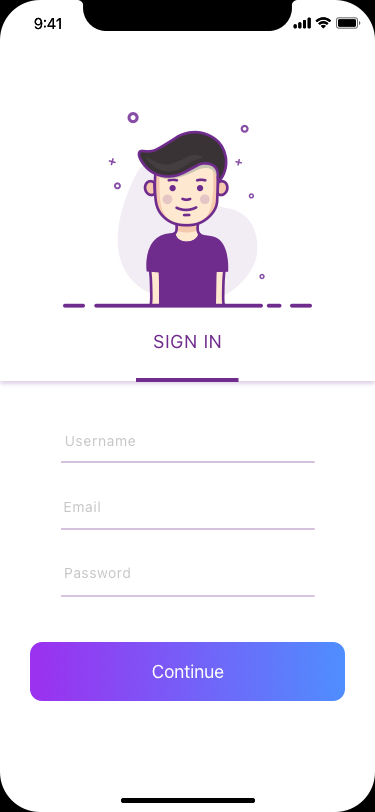
Text in this UI design:
Username
Email
Password
SIGN IN